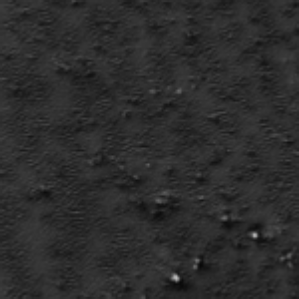
Label: frost